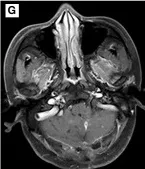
(E-H): Results of postoperative MRI. The initial lesion signals reduced. The solid/cystic lesions in the right cerebellar hemisphere and punctate enhancement lesions in the left cerebellar hemisphere were not shown clearly. The fourth ventricle enlarged. The cerebellar tonsillar did not develop into the spinal canal. A strip-shaped long T1 signal intensity still existed in the cervical cord.
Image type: radiology (mri)